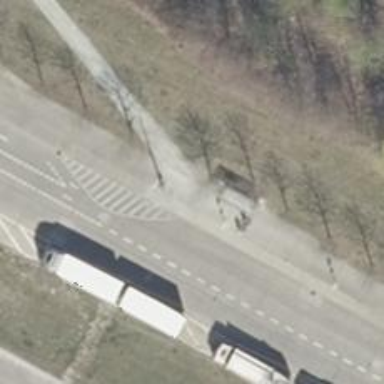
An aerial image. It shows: Concrete sidewalk that functions as footway.